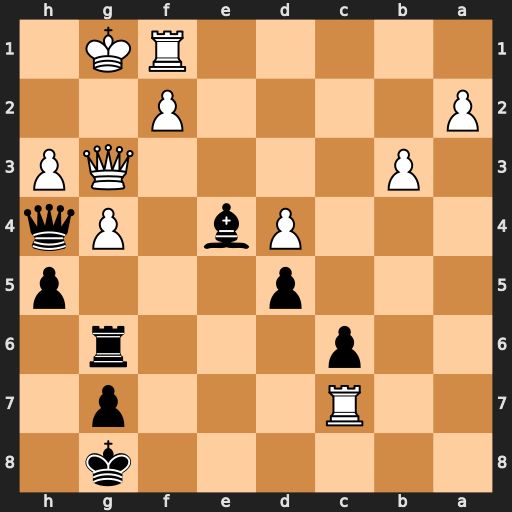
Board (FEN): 6k1/2R3p1/2p3r1/3p3p/3Pb1Pq/1P4QP/P4P2/5RK1
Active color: b
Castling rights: -
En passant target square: -
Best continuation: Rxg4 Kh2 Rxg3